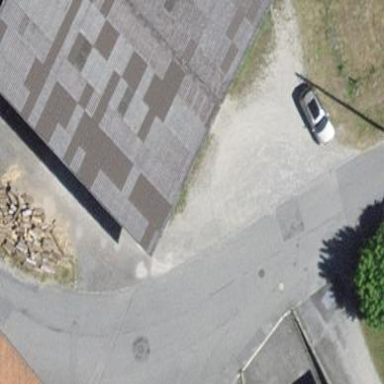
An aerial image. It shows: Street side parking area.